Question: I am doing a tutorial on Meteor and very early on I run into an issue accessing the variable "lists" from my dev tools console (also happens in Firefox).
Apparently Meteor wraps the main js file in an anonymous self-instantiating function, which is cool because otherwise I'd probably done that myself, but it seems that I cannot access the properties of this function from the browser unless I pause the code before the function is finished.
I am really early on in the tutorial, so I basically just set up a new project and added in a collection, but cannot access it to start filling in any demo data. The following screenshot should outline the problem. If I place a breakpoint at line 22 I will be able to access the collection.
I experienced the same issue on another project recently, even though it works when I look at other peoples projects where they seem to be doing the same, so maybe there is just some minor detail I'm missing?

(If you're interested I'm working off the very first tutorial in the book "Getting Started With Meteor" by Isaac Strack. This exact code works in his book, btw)
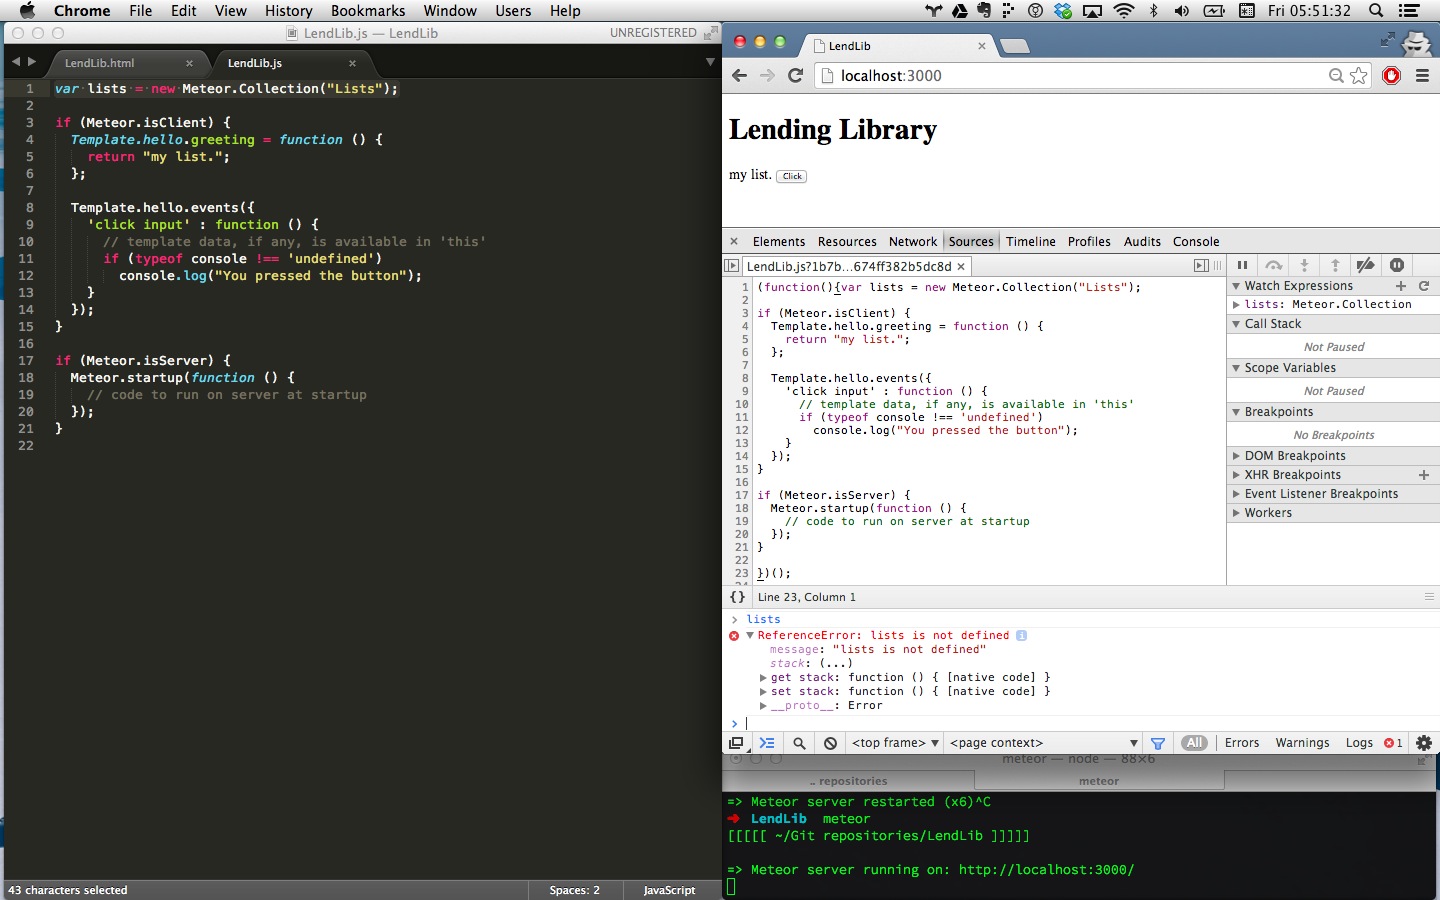
Answer: Why would you expect to access the 'lists' in the way you tried in the console?
When the encapsulating function (the one that wraps the code) exits, 'lists' is not available to you in any way - it is in all other wrapped functions , so their code can access it, which should be the whole purpose.
It is however, "hidden" from the "outer" world - to any code that is not in the same scope, which is in this case is the scope of the wrapping function.
Placing breakpoint at line 22 stops the execution and "lets you" into the wrapping function scope, which is why you can see 'lists' in that case.